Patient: sex M, age 45
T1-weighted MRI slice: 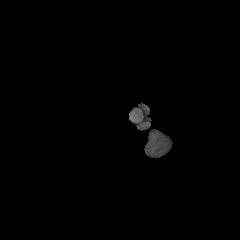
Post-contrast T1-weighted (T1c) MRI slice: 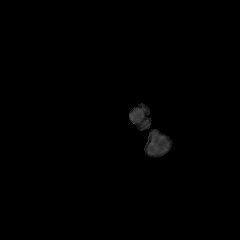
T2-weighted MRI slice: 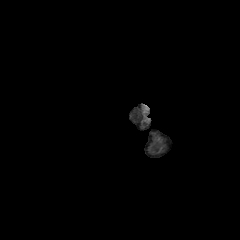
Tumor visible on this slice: no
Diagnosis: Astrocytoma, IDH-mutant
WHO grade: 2